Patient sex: M
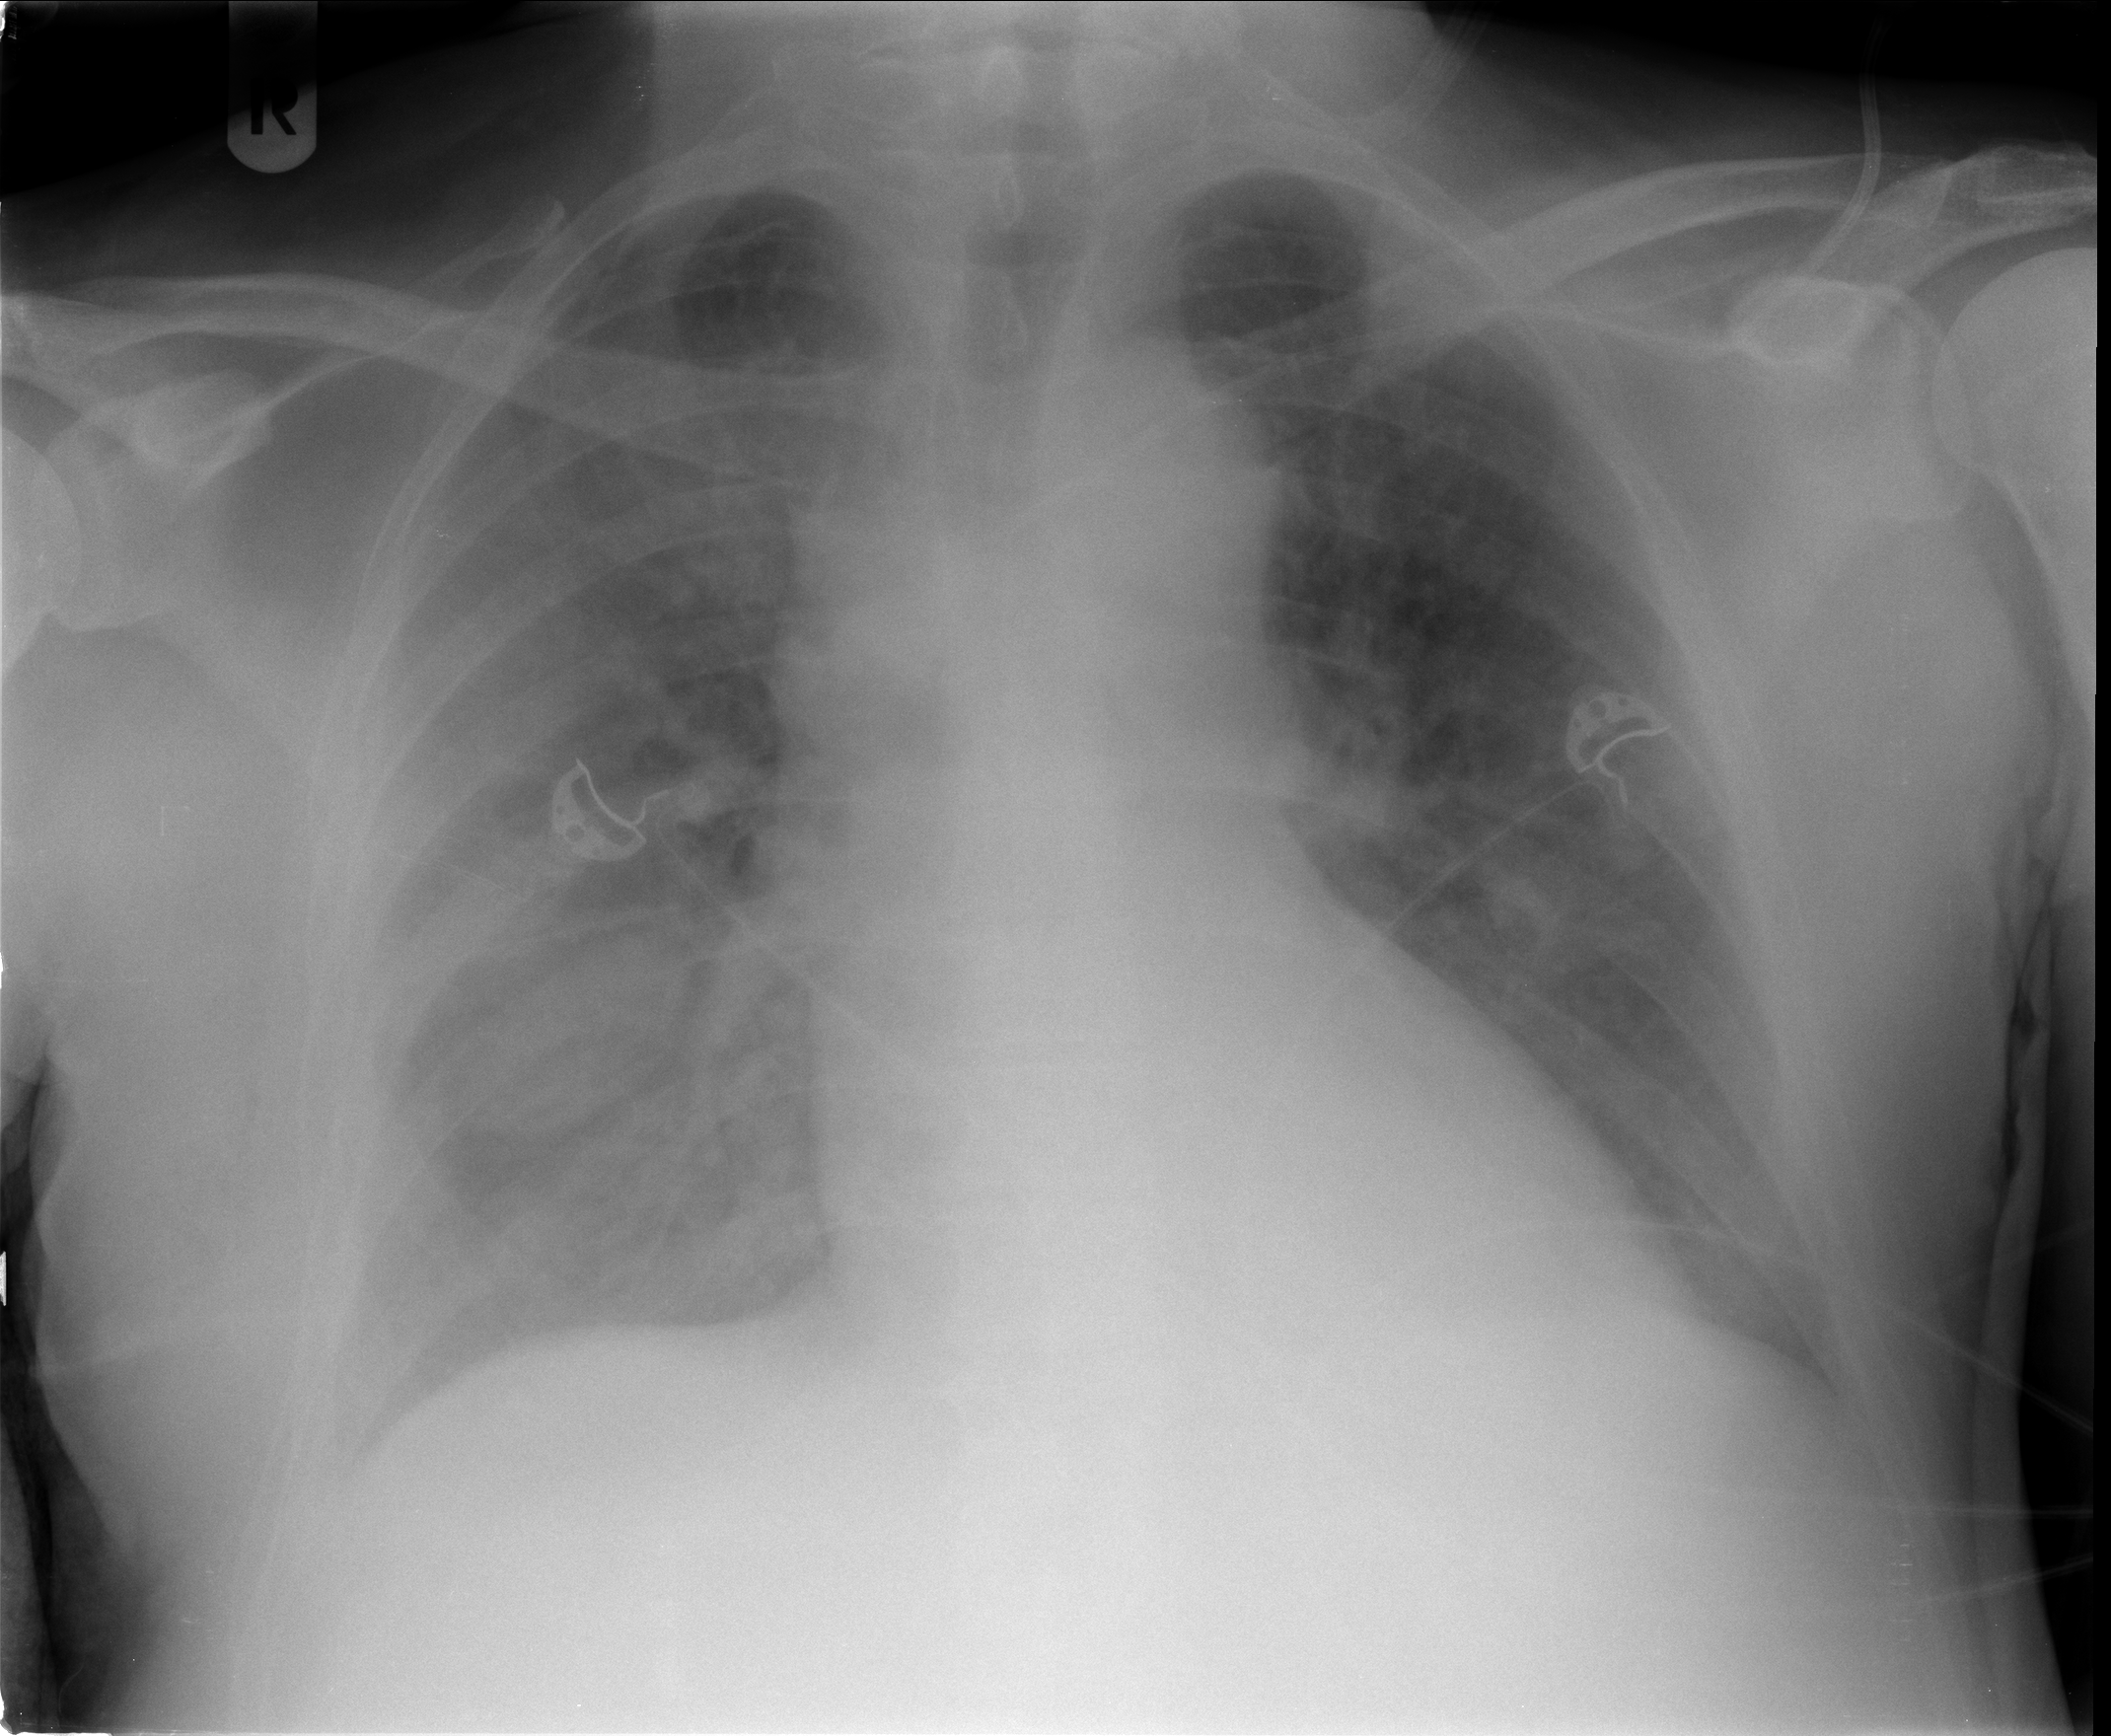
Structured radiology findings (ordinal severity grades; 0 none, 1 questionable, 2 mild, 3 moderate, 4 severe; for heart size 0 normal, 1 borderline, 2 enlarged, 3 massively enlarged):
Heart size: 0
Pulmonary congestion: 0
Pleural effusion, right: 2
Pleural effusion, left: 0
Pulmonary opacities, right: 1
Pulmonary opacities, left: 0
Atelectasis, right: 2
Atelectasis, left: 0